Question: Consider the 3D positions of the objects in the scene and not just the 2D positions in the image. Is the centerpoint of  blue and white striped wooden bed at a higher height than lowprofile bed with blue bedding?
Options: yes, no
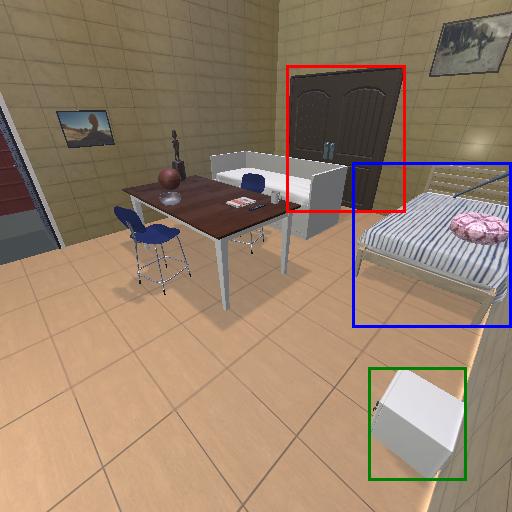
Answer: yes